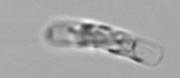
Label: Guinardia_striata